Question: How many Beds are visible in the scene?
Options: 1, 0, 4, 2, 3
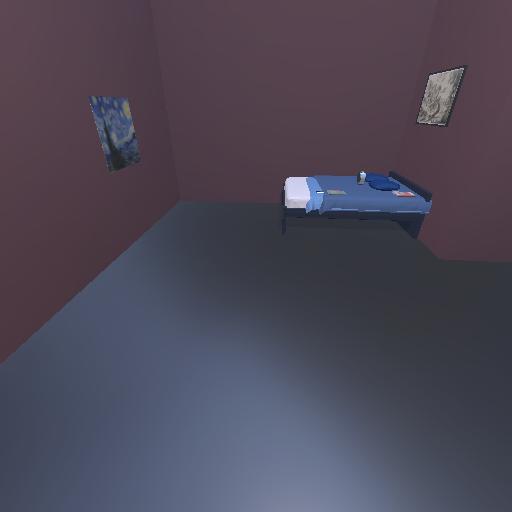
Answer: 1